Interaction volume radius: 10 \u00c5
Interaction volume height: 35 \u00c5
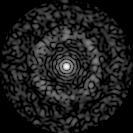
Disorder parameter: 0.7902